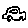
Label: car